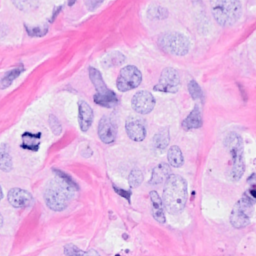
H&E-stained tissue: Breast